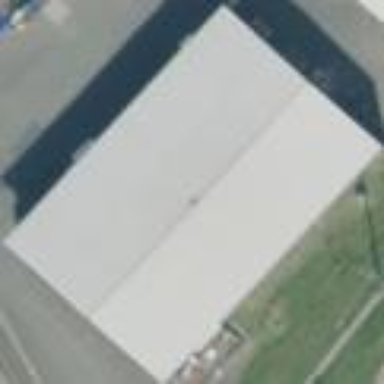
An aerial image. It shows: Industrial building.